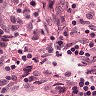
Metastatic tissue present: no